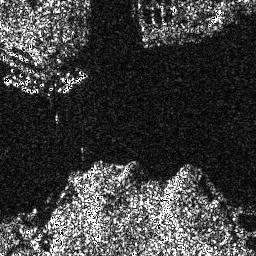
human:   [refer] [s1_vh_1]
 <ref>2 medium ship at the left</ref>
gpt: <box>[[21, 26, 34, 36, 0]], [[0, 28, 15, 35, 0]]</box>